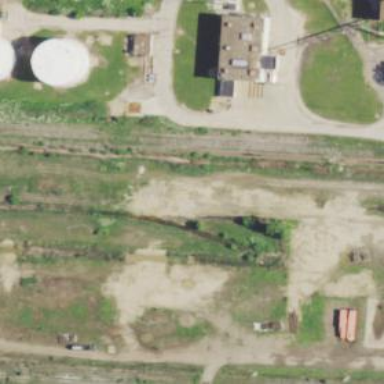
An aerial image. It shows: Disused railway spur.